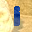
Label: 1